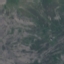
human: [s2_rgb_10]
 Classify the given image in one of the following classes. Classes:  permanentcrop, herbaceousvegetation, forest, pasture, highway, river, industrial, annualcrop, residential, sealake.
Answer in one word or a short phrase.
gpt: HerbaceousVegetation